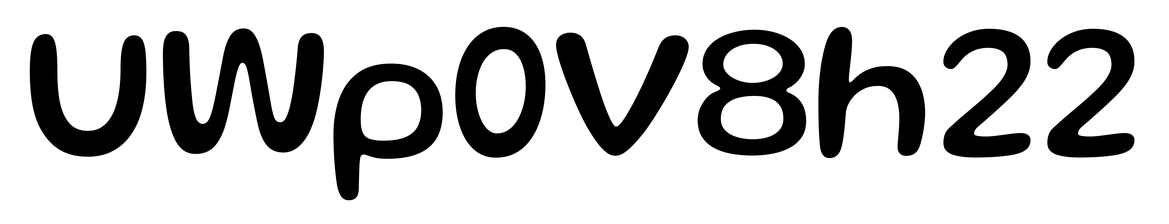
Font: Gluten_Regular